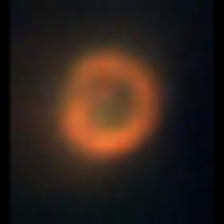
Taxon: NanoPlankton
Group: Other